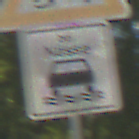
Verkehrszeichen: BeiNaesse
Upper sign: SchleuderOderRutschgefahr
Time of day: MorningAfternoon
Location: Outdoor (Nature)
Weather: PartlyCloudy
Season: NotSpecified
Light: Natural